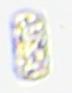
Label: Cerataulina_Guinardia_Dactyliosen